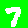
Digit: 7